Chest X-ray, PA view. Patient: 27 years old, sex M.
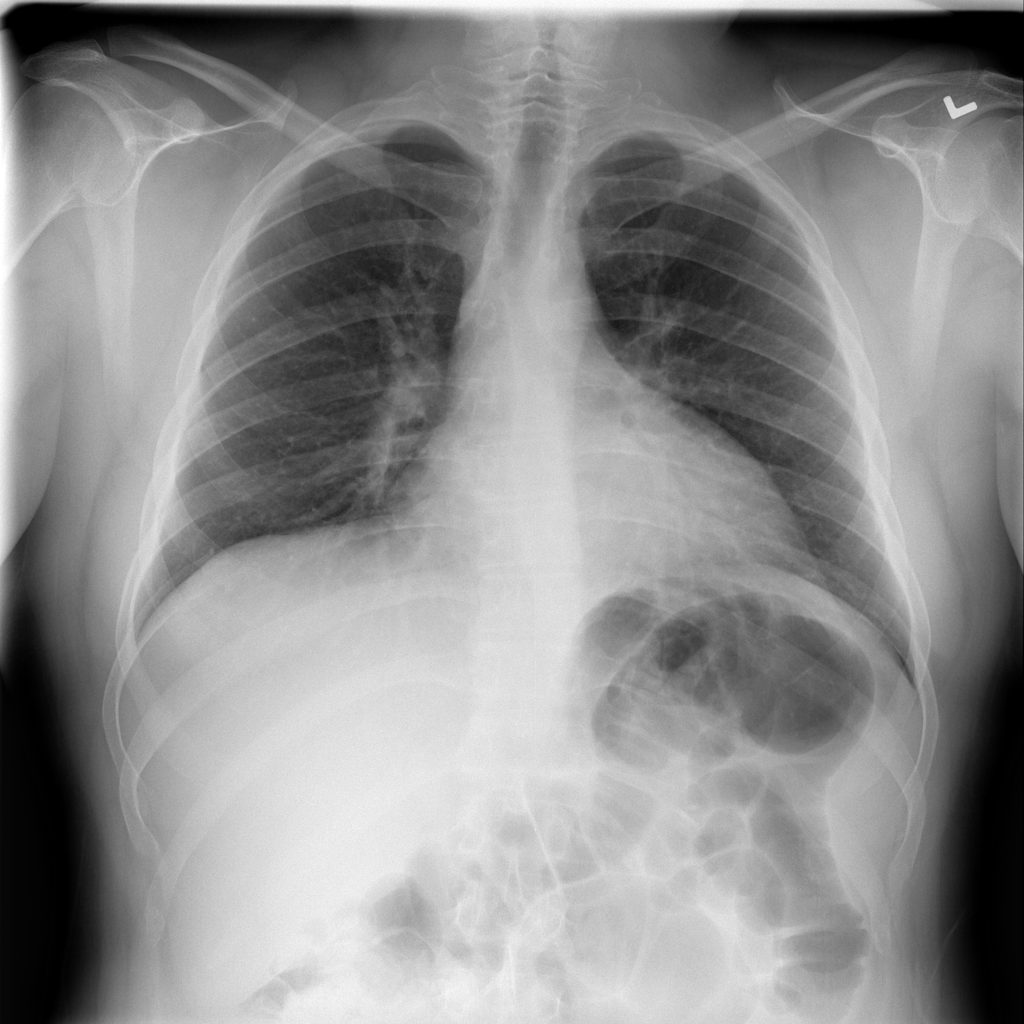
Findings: No Finding